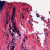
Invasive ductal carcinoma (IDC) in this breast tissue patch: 0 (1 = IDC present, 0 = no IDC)